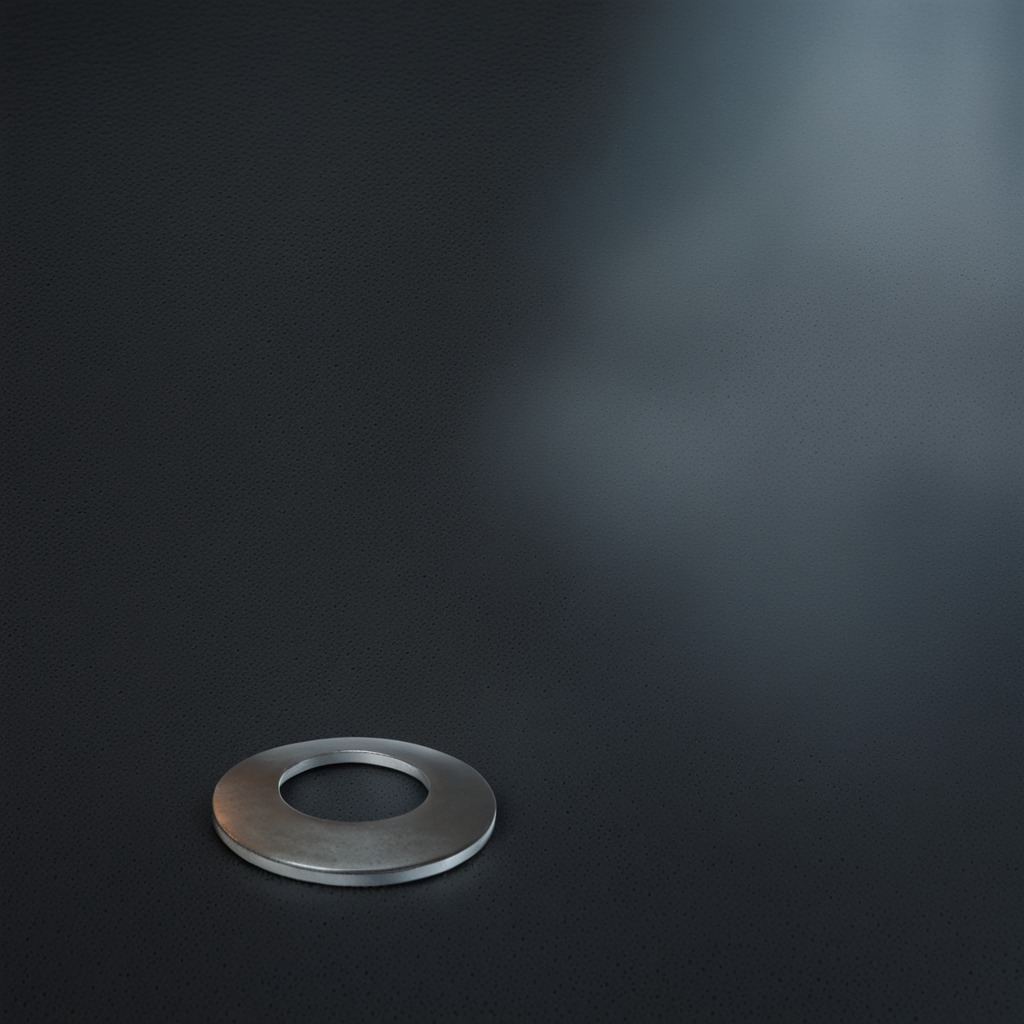
A flat metal washer lying on a clean granite table inside a workshop at night dim ambient light soft shadows worn but